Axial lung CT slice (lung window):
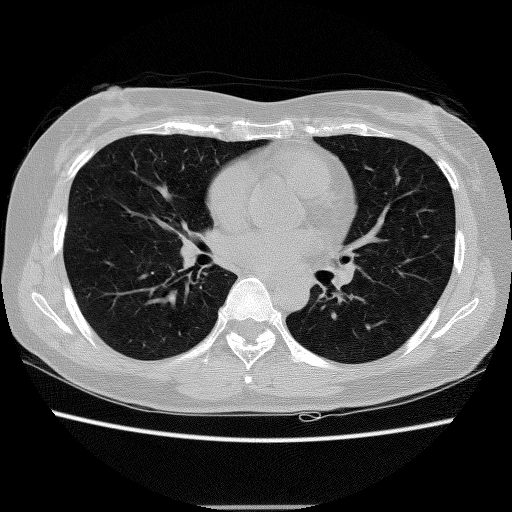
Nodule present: no